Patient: sex M, age 69
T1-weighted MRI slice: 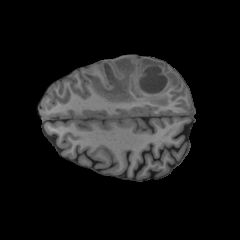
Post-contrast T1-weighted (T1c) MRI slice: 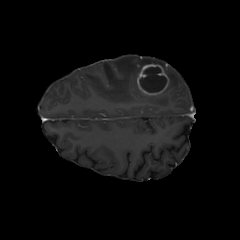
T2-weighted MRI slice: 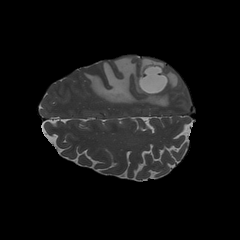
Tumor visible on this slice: yes
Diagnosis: Glioblastoma, IDH-wildtype
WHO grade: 4